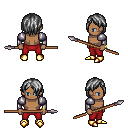
a pixel art fantasy rpg character, male body template, human, dark skin, steel arm armor, red pants, gray bangs hairstyle, bracelets, gold boots, spear, four views (front, back, left, right), 2x2 character sprite sheet, small pixel art, hard edges, no anti-aliasing